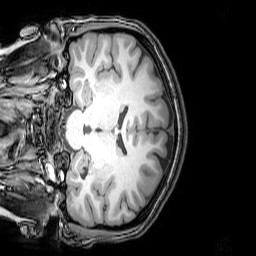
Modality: T1w
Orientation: coronal
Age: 22
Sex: female
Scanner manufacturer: philips
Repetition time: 0.008162 s
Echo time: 0.00376 s